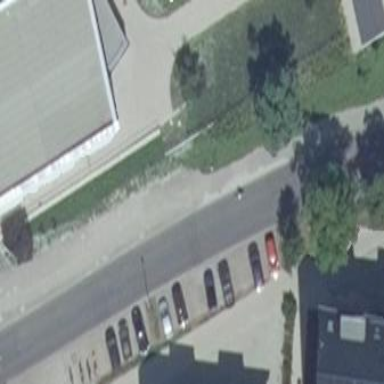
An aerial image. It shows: Street-side parking with grass paver surface.